Interaction volume radius: 10 \u00c5
Interaction volume height: 10 \u00c5
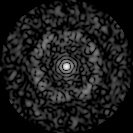
Disorder parameter: 0.8156